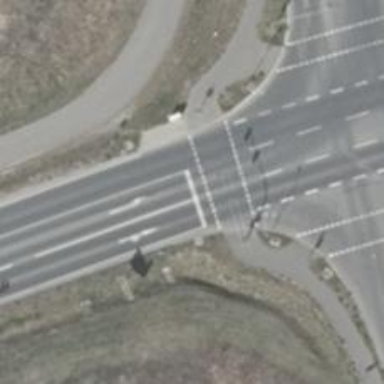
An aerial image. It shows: Road with traffic signals for signaling.